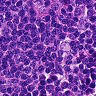
Metastatic tissue present: no